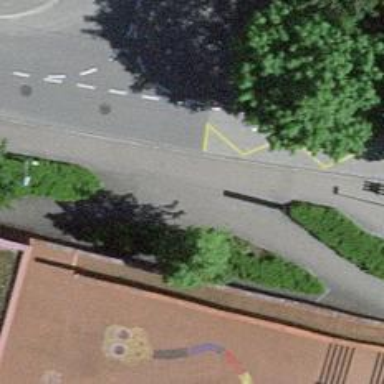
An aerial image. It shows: Sidewalk.